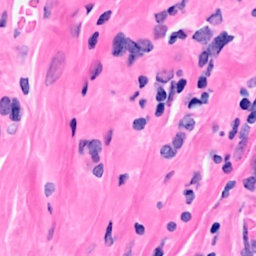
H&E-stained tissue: Breast